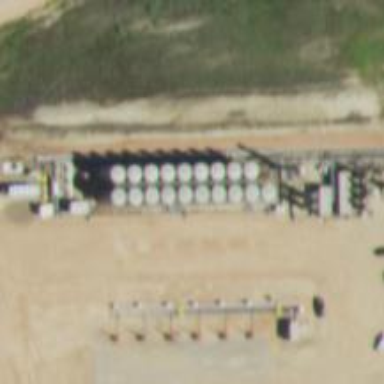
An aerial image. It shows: Storage tank that is man-made.